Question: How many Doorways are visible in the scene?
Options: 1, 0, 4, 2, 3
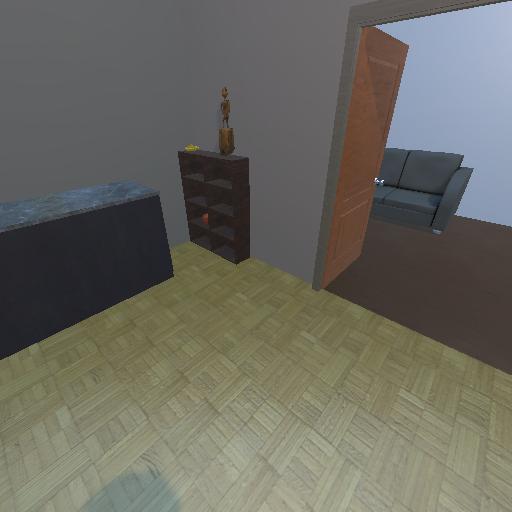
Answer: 1